Question: I dont want to use fragments and fragment layout. Is this possible to disable eclipse's that property? Firstly, i create a class and xml files then i declare them in Android Manifest file this works for me but it takes a long time if i can disable it, it will be easier.

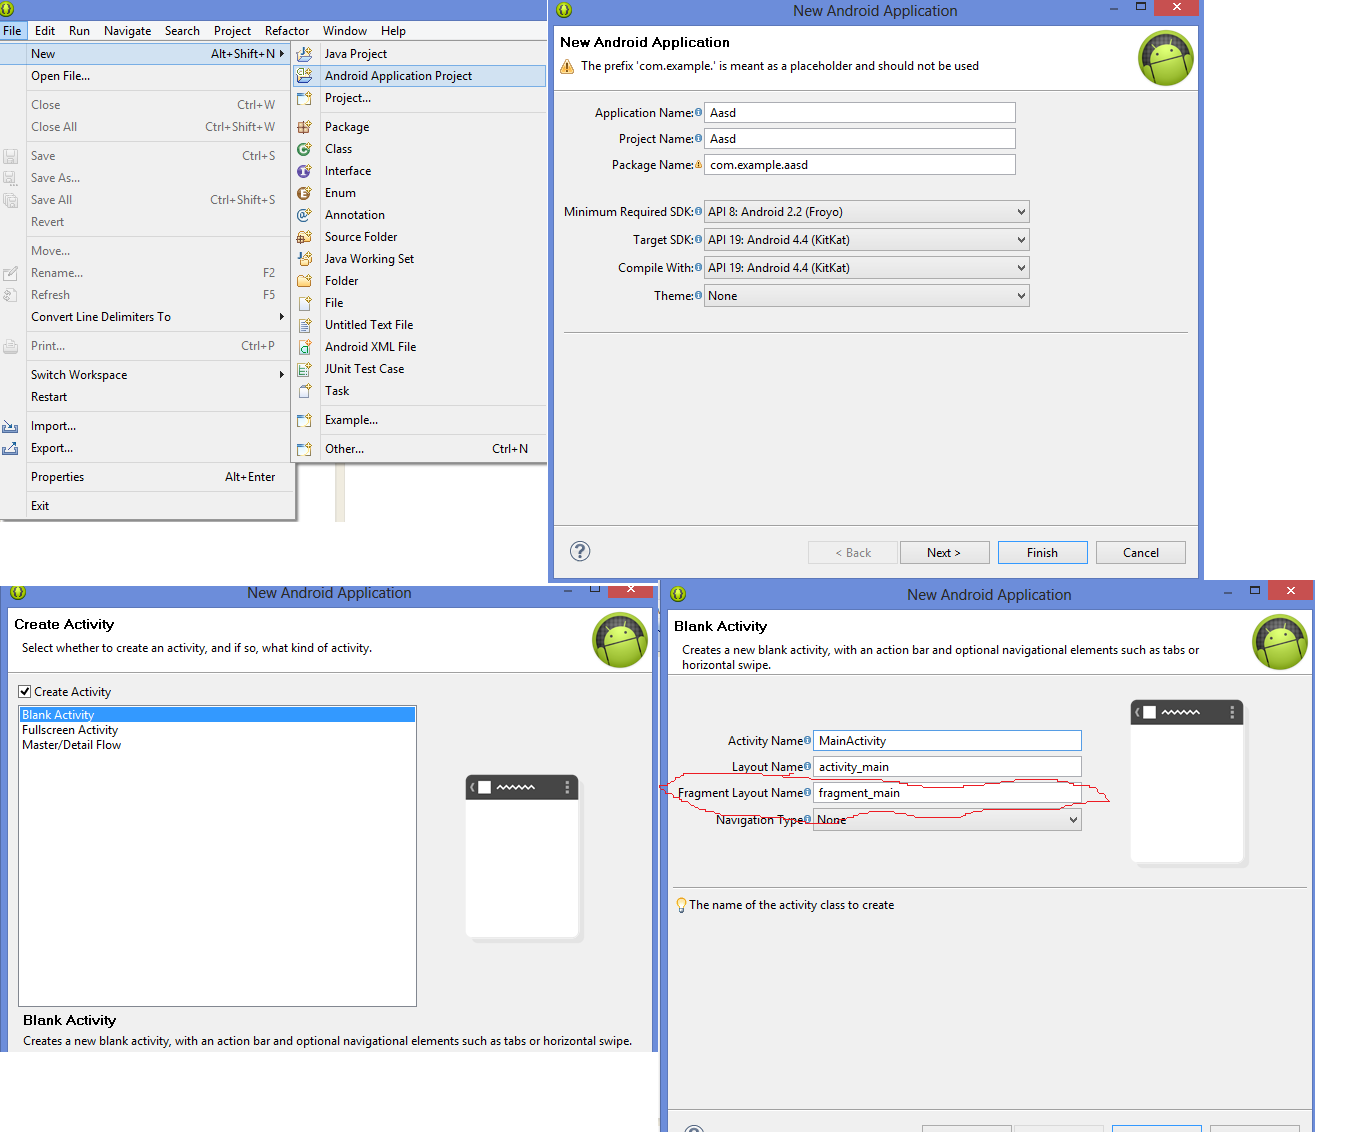
Answer: Android heard our voice :).
Just upgrade or <URL> ADT version to 23.0.2 or higher.
Now you can choose blank activity like this,